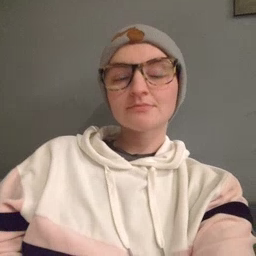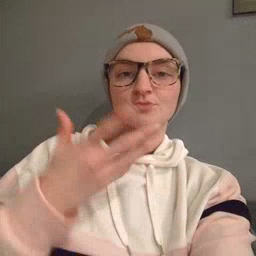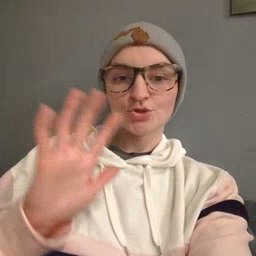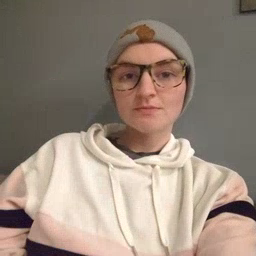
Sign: finish